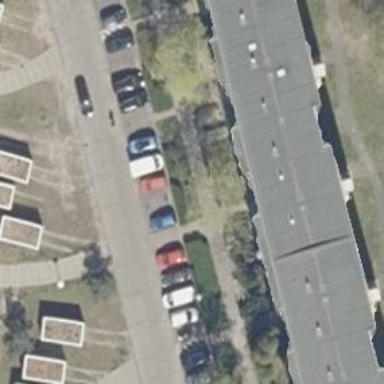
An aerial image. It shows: Concrete footway.